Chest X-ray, PA view. Patient: 49 years old, sex F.
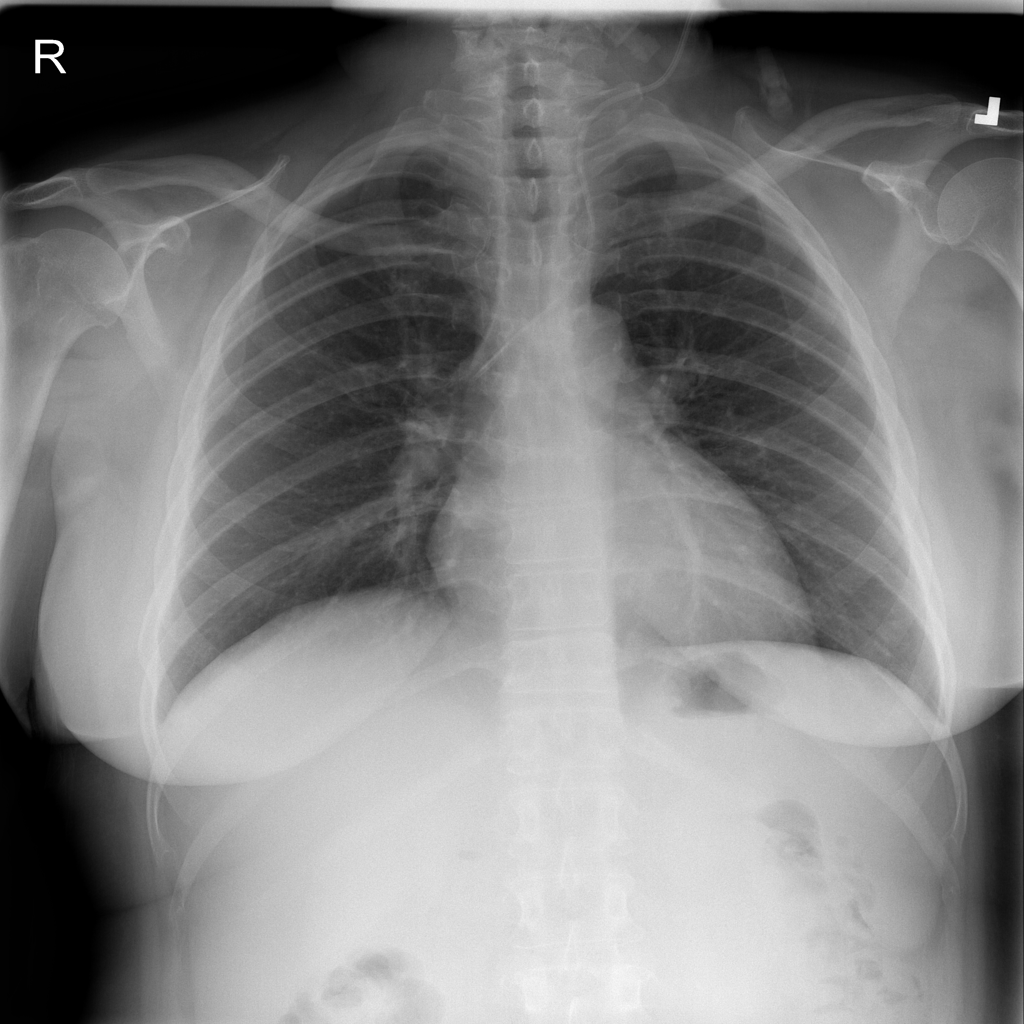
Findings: No Finding